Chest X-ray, PA view. Patient: 58 years old, sex F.
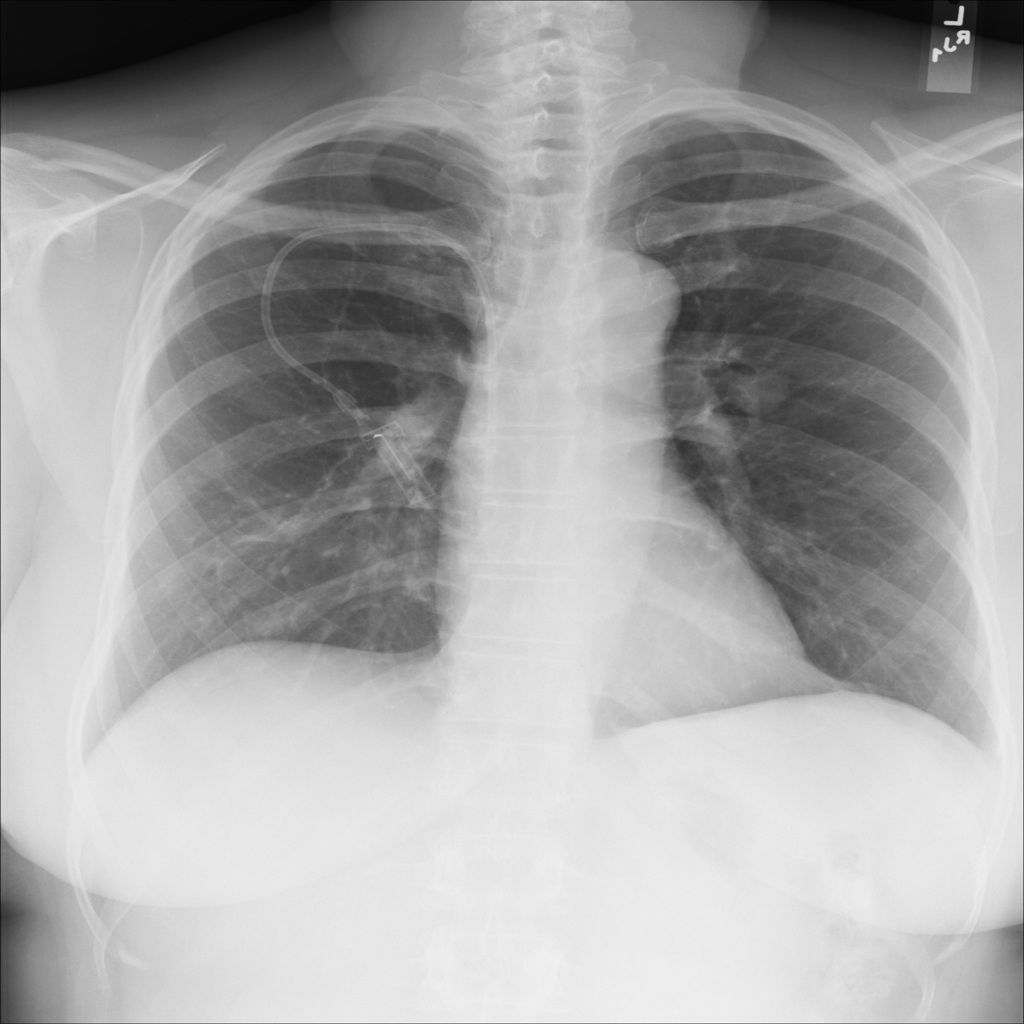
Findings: Nodule